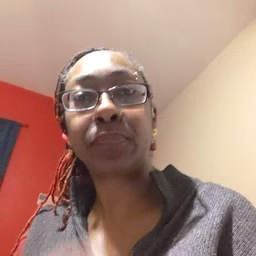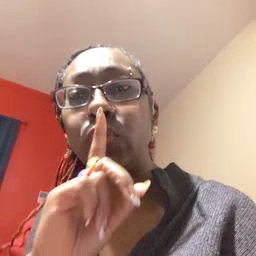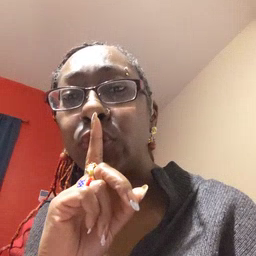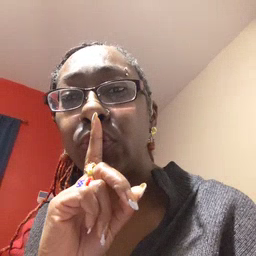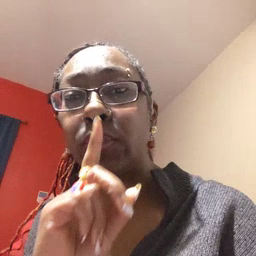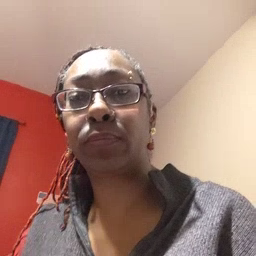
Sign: shhh